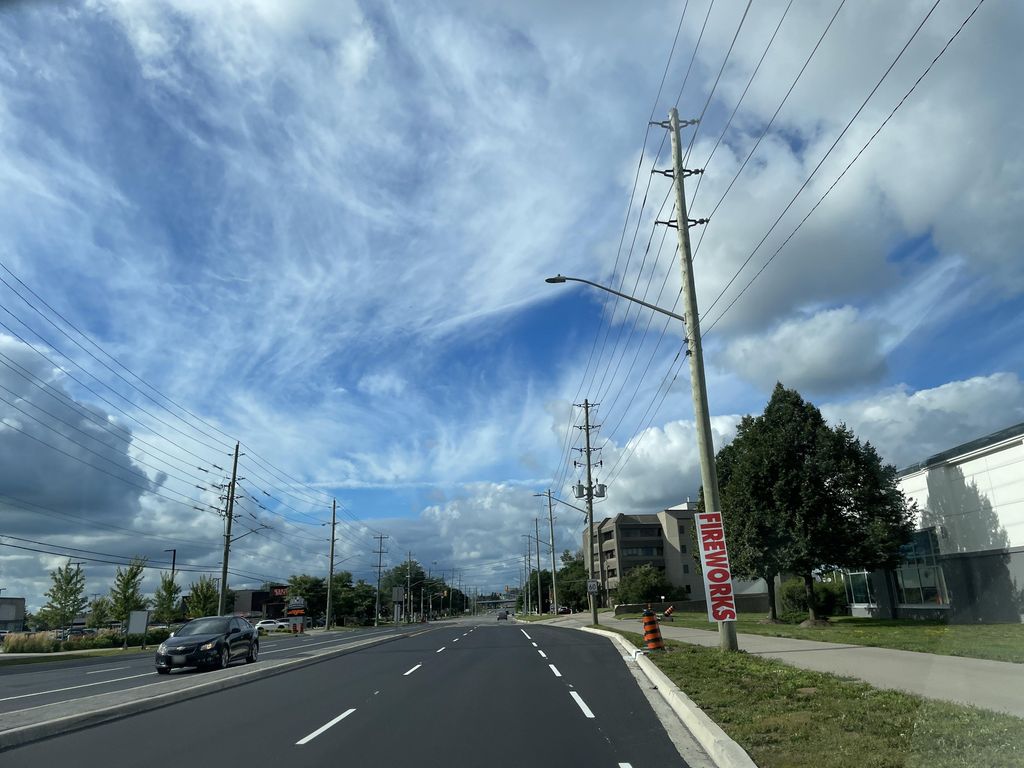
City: kitchener-waterloo